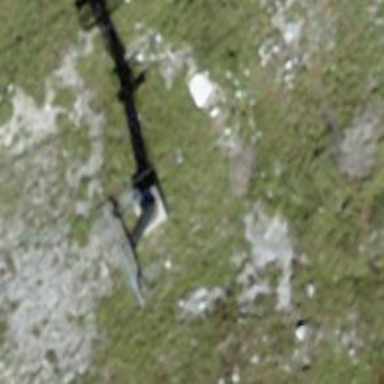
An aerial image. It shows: Pylon for aerialway.